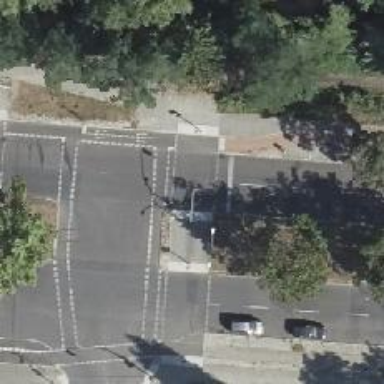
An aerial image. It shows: Footway crossing with central island.